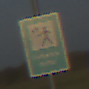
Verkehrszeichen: Verkehrshelfer
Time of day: SunriseSunset
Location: Outdoor (Nature)
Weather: PartlyCloudy
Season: NotSpecified
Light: Natural